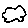
Label: cloud